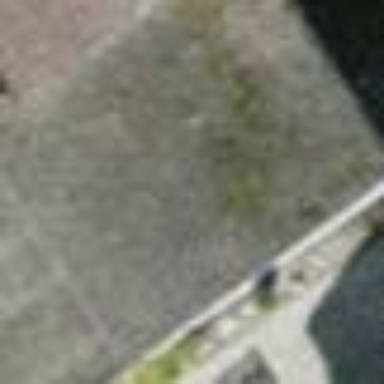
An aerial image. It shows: Garage.